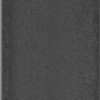
Label: dusty